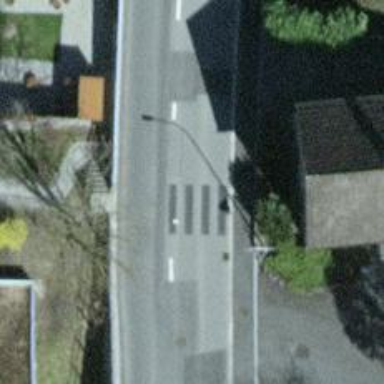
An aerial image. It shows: Uncontrolled crossing on the road.